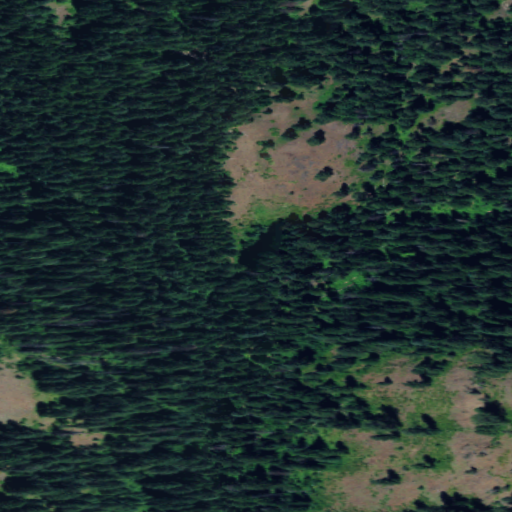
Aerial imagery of depression(s) in Washington named Chaparral Basin containing evergreen forest, grassland, and shrub